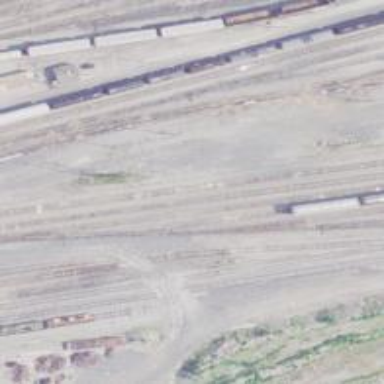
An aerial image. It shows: Railway yard used for servicing trains.